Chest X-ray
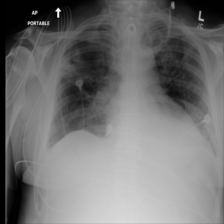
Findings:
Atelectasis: negative
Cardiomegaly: negative
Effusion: negative
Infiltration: positive
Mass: negative
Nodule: negative
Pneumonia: negative
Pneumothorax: negative
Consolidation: negative
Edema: negative
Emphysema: negative
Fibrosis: negative
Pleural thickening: negative
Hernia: negative